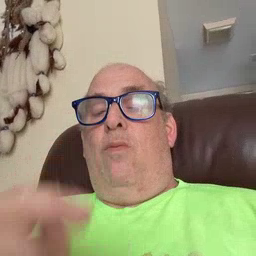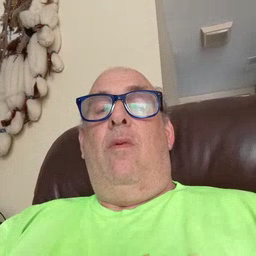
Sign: book